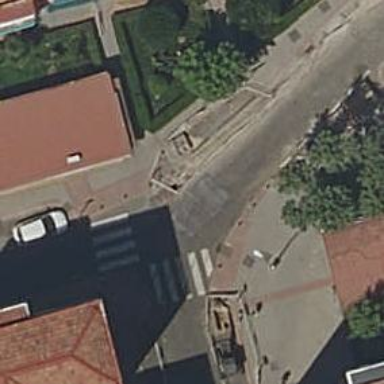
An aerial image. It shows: Bollard.